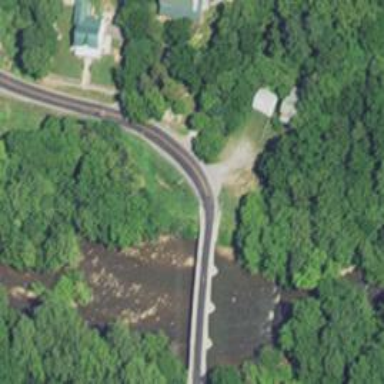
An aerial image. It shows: Secondary road crossing bridge with asphalt surface.